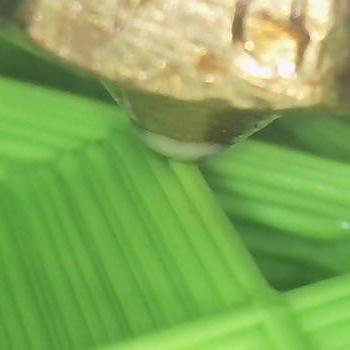
Flow rate: 66%